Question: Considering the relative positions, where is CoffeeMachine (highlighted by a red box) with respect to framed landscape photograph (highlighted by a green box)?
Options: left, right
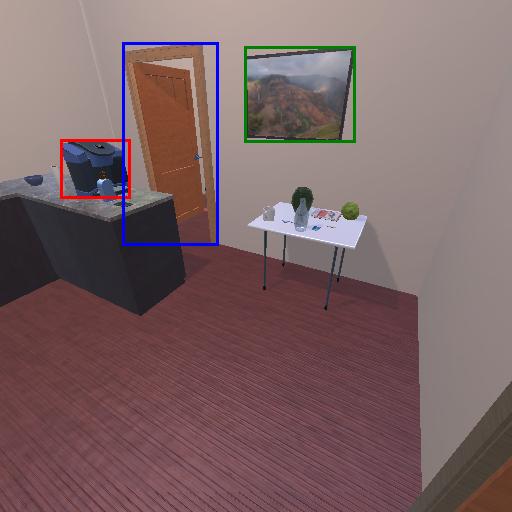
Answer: left